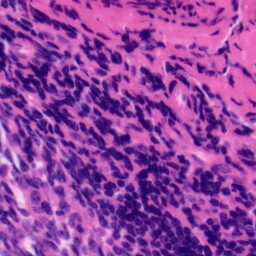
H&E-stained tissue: Tonsil